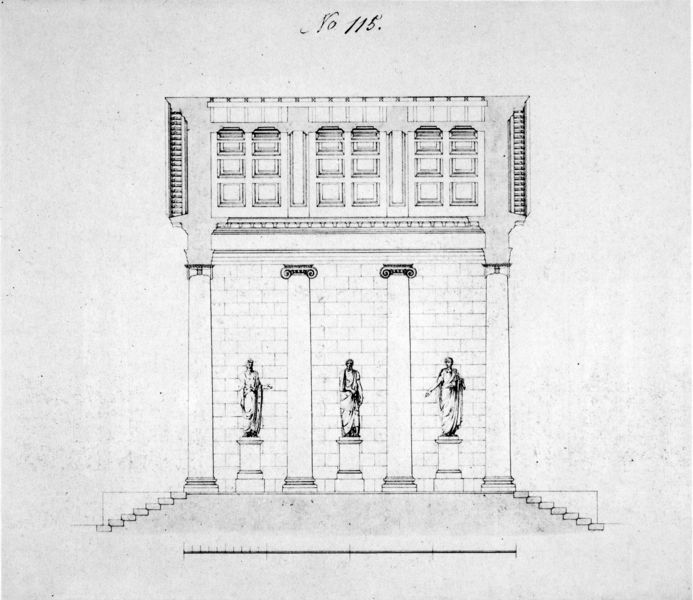
Titel: Philosophenhalle - Längsschnitt
Künstler: Carl von Fischer
Standort: München
Institution: Architektursammlung der Technischen Universität
Schlagwörter: weiß, frauen, fenster, grau, schwarz, skizze, säule, säulen, zeichnung, dach, gebäude, haus, architektur, sockel, steine, figur, decke, drei, gewänder, klassizismus, front, frontal, skulptur, statue, schrift, papier, fassade, studie, giebel, mauer, ziegel, graphik, figuren, treppe, treppen, zahlen, ziffern, stufe, stufen, plastik, plinthe, podest, halle, vier, eingang, gang, antike, münchen, denkmal, mauerwerk, schnitt, schwarz weiss, stich, dachstuhl, entwurf, unvollendet, architrav, kapitelle, rom, kapitell, fries, rustika, sims, gesims, skulpturen, eiss, schwarzw, statuen, zahl, grab, ionisch, antik, götter, toga, griechisch, griechenland, plan, tempel, kasetten, kassetten, kassettendecke, heilige, museum, basis, dorisch, schaft, querschnitt, nummer, handschrift, grabmal, klenze, schinkel, kassette, grundriss, massstab, aufriss, architekturzeichnung, flachdach, bauplan, goldener schnitt, basen, ordnung, useum, aufgagn, bestattungshalle, blatt no 115, dfach, gemauert, interkolumnien, podeste, postamente, schitt, skizzensammlung, skulpturne, tempietto, togati, togatus, zechnung, bauskizze, dreiteilung, senator, sülen, 3, tem, 115, no 115, n 115